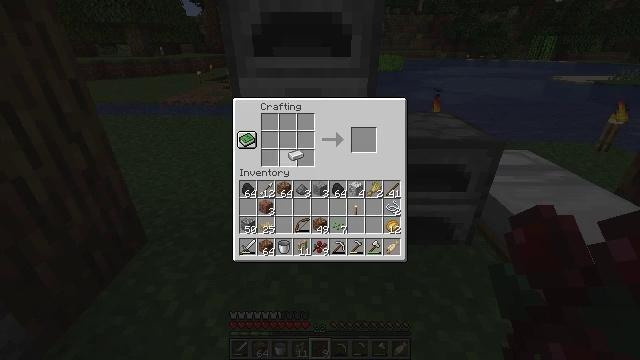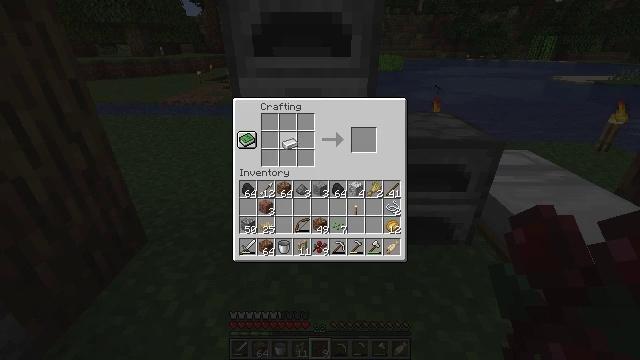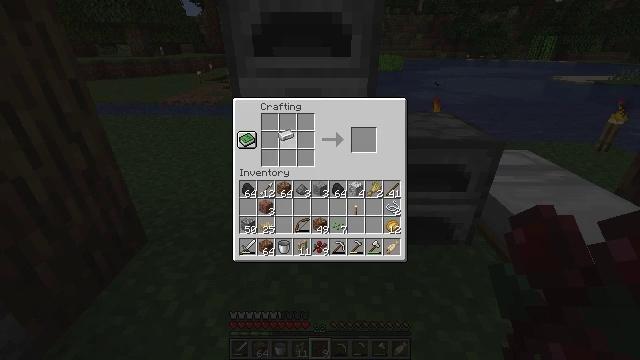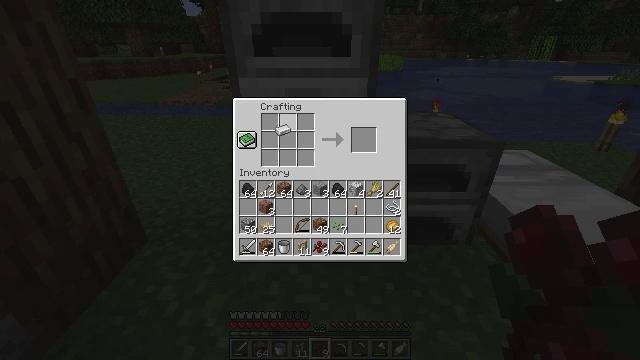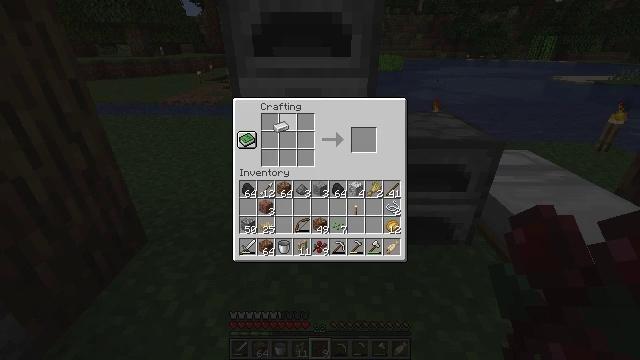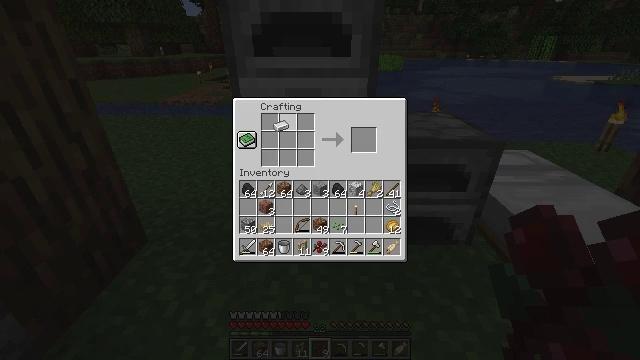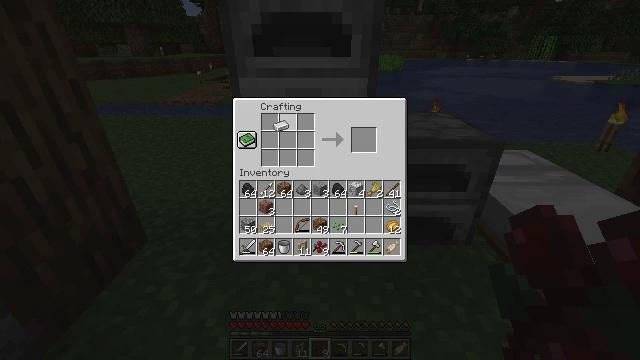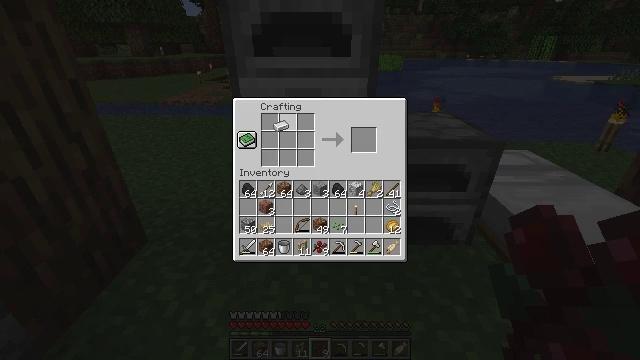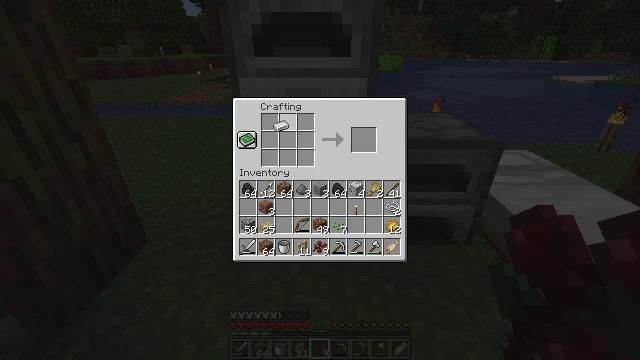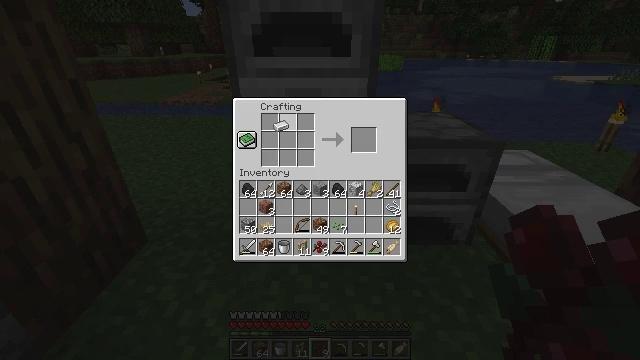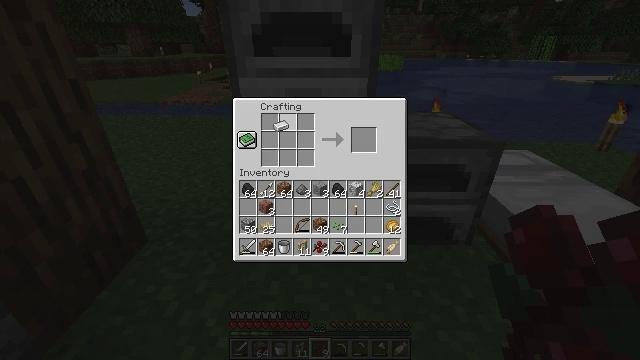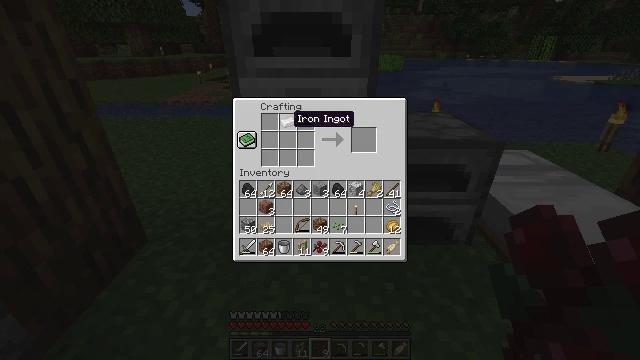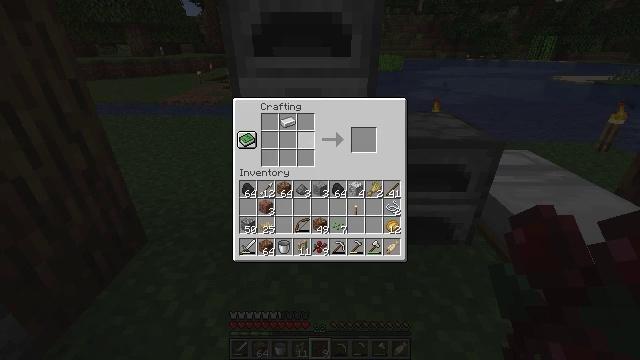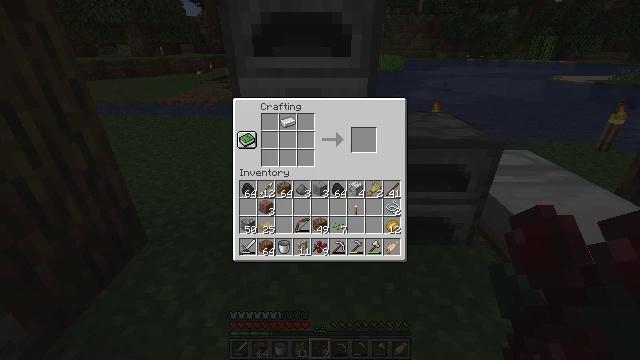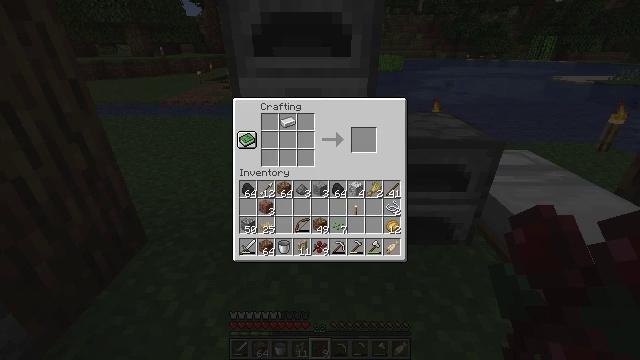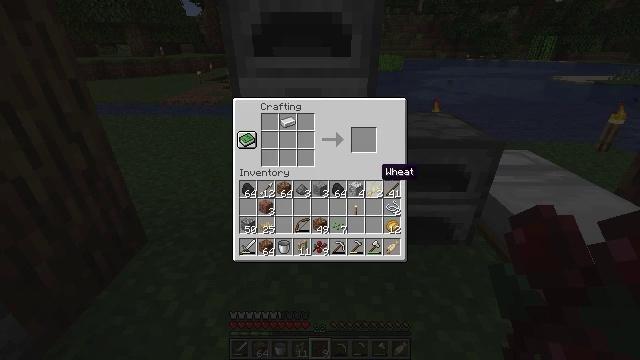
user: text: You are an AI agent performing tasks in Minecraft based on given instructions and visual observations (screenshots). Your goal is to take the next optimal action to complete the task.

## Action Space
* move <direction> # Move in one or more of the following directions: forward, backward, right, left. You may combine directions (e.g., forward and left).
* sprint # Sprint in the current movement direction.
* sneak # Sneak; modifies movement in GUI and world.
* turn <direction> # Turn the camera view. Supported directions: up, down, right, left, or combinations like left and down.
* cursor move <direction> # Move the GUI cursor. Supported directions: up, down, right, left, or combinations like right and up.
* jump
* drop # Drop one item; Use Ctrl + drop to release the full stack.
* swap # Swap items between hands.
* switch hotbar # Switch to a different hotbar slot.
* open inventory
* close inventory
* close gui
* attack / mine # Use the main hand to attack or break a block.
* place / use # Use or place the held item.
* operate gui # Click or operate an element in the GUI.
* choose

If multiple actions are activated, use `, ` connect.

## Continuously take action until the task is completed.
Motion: motion action
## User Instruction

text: Combine sticks and iron to craft an iron shovel.
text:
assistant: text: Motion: cursor move up
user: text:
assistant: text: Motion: cursor move up
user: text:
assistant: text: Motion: no_op
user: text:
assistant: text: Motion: no_op
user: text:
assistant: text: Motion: no_op
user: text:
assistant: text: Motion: no_op
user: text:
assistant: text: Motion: no_op
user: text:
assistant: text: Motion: operate gui
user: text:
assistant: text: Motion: operate gui
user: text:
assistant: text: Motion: operate gui
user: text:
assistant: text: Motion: no_op
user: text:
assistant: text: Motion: cursor move right and down
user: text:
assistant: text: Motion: cursor move right and down
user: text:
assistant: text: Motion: cursor move right and down
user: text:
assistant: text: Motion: no_op
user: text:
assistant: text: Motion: no_op
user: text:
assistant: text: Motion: no_op
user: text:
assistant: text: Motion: no_op
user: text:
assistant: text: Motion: no_op
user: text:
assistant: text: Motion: no_op
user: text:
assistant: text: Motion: no_op
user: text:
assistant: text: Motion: no_op
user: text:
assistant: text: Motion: no_op
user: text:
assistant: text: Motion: no_op
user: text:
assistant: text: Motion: no_op
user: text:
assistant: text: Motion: operate gui
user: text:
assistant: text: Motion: operate gui
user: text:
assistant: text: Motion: operate gui
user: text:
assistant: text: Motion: no_op
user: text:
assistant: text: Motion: cursor move left